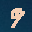
Label: 9